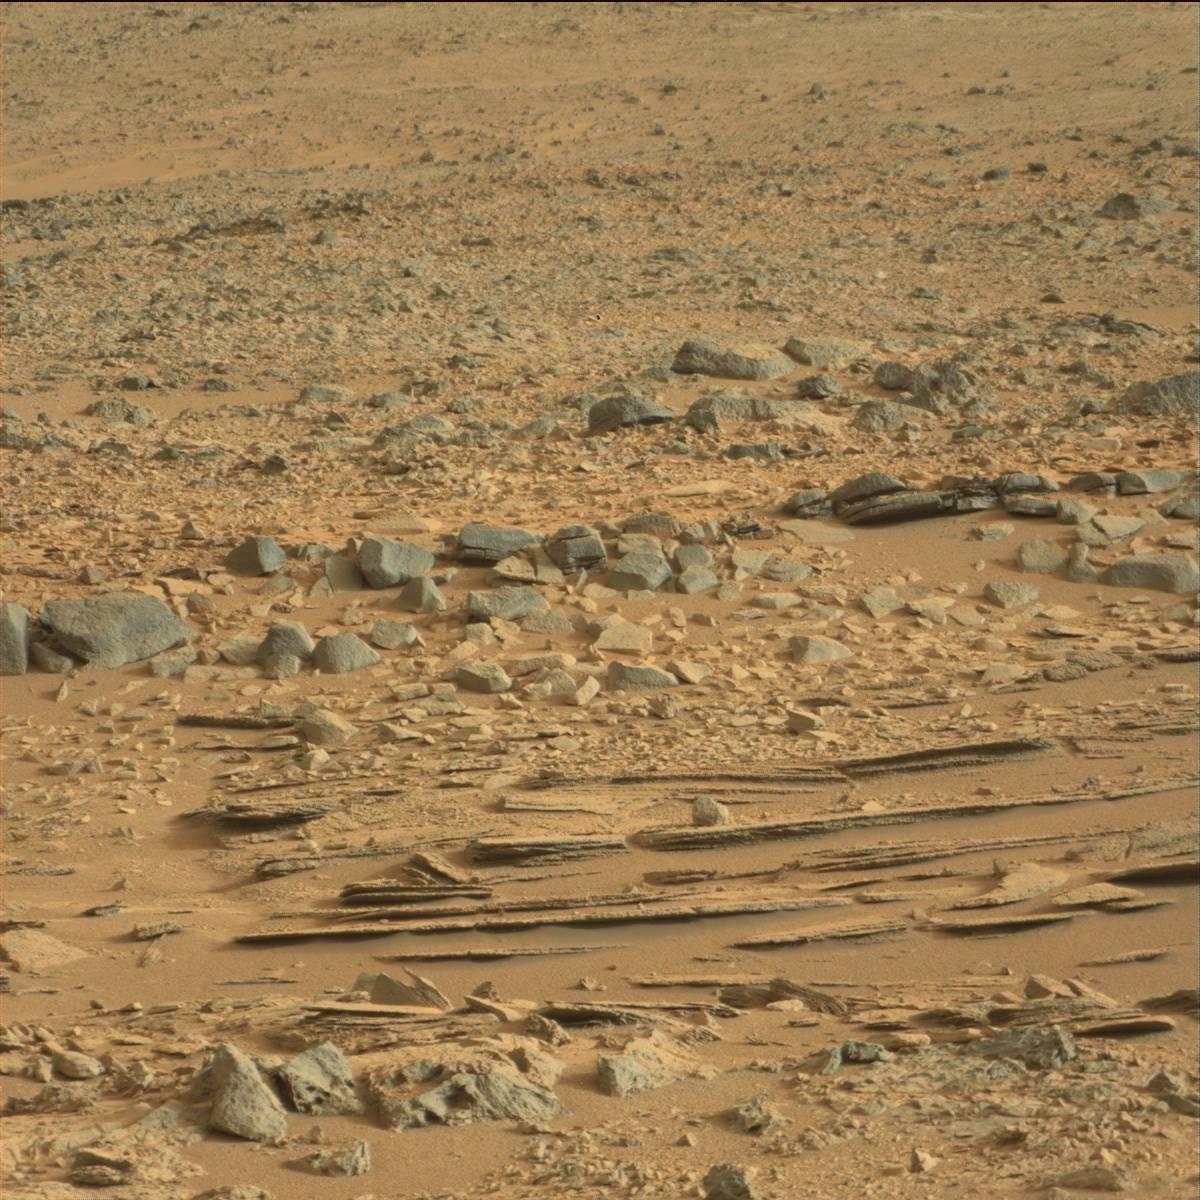
Terrain classes present: Bedrock, Sand / Soil